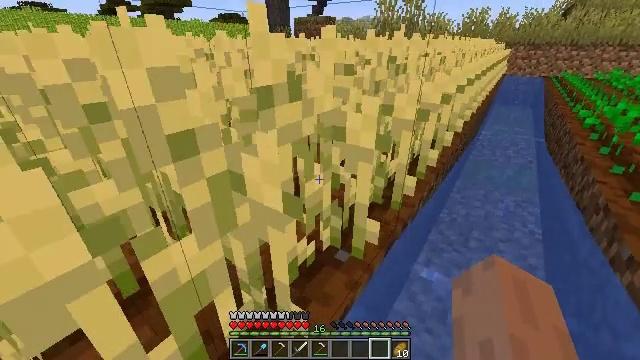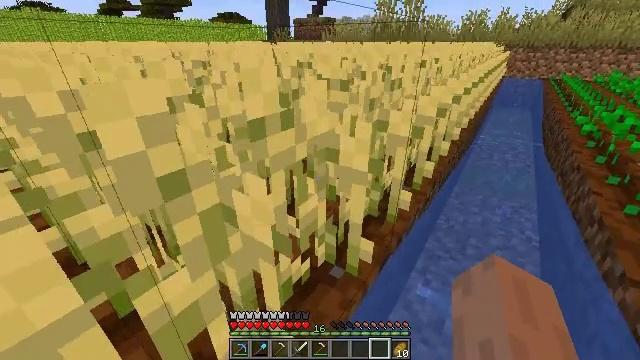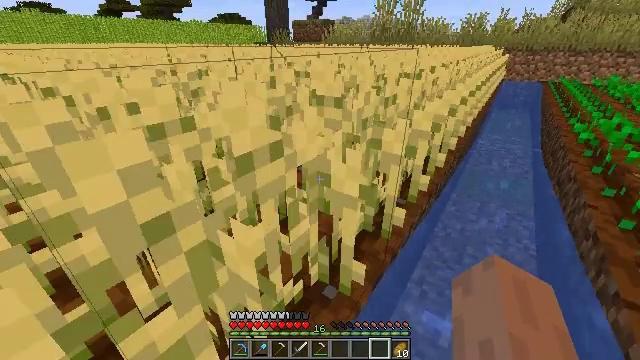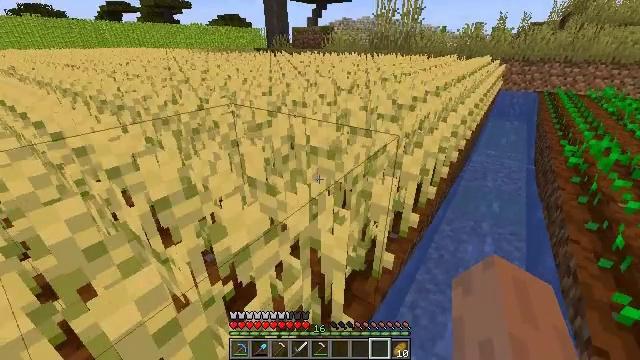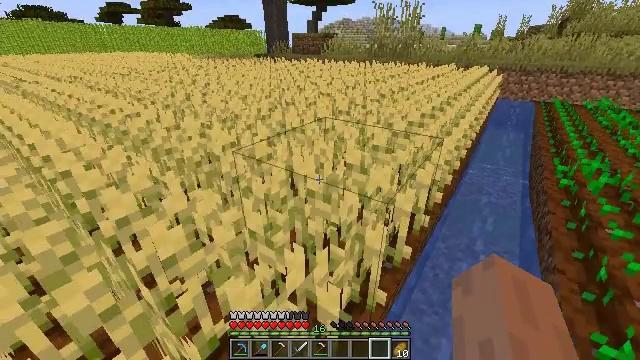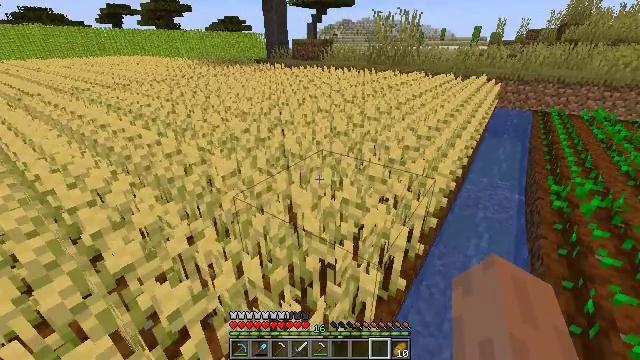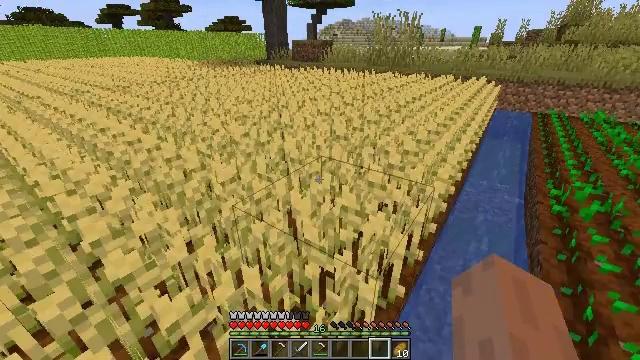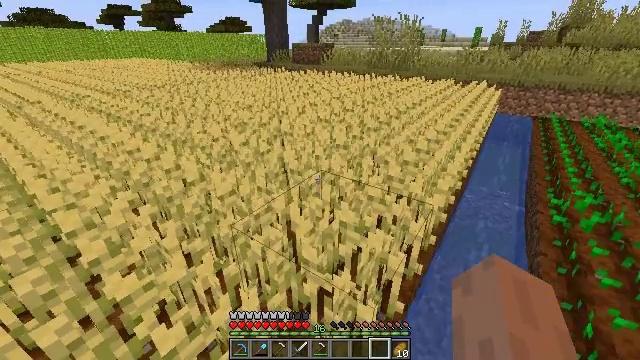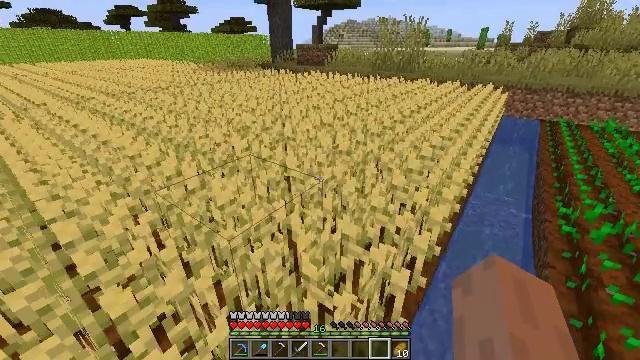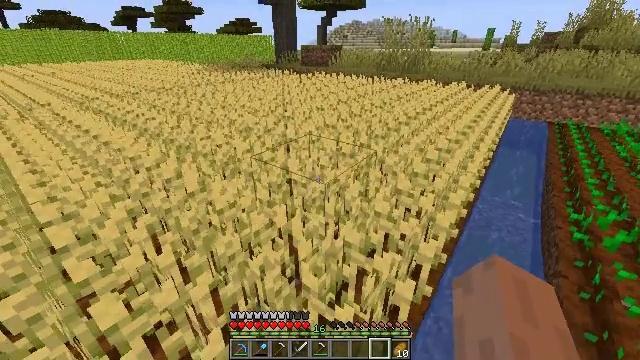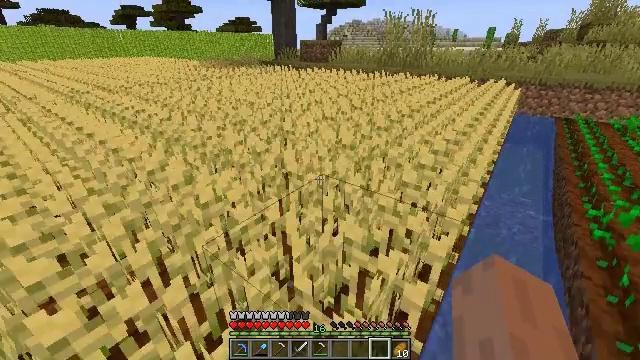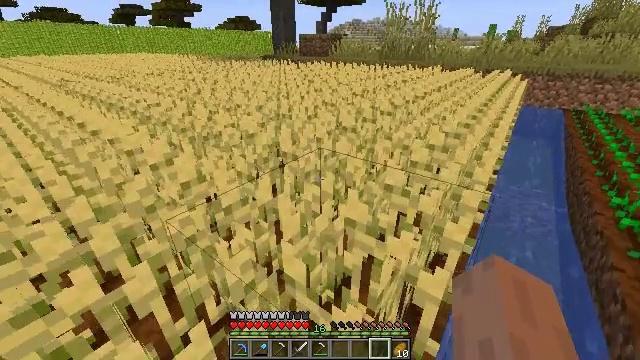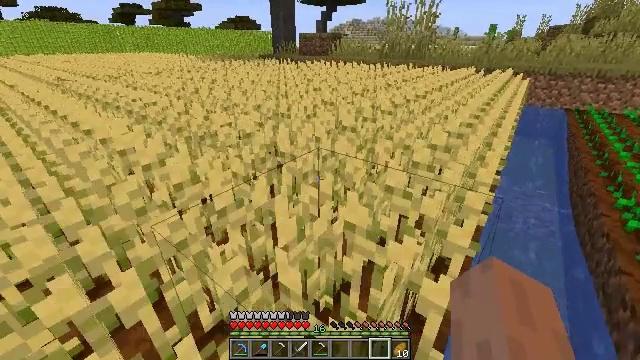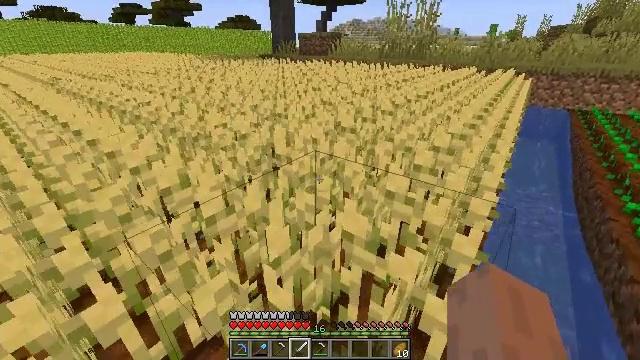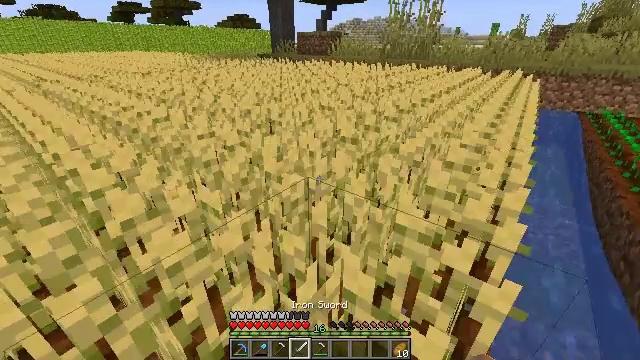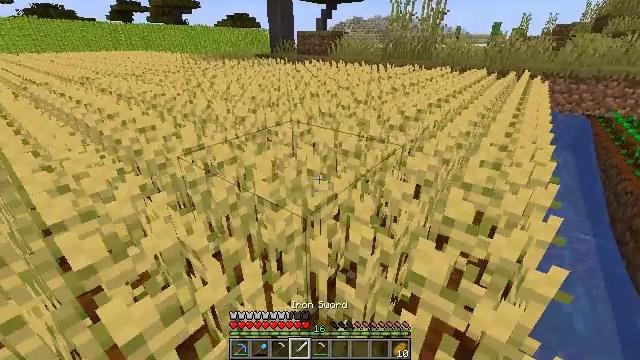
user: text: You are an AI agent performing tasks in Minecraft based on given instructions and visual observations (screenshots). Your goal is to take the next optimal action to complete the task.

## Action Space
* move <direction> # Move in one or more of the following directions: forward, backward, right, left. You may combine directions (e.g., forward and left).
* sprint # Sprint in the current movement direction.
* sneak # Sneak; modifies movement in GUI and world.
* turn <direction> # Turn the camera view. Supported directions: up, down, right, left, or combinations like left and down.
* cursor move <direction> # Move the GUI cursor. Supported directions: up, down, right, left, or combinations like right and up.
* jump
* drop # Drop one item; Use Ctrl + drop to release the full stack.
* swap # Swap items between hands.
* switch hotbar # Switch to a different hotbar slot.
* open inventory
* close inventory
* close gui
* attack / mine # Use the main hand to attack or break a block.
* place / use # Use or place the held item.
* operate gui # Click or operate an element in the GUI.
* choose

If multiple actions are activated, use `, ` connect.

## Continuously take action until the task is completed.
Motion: motion action
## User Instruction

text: Get wheat from the farmland.
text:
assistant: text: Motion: move forward
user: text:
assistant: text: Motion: move forward
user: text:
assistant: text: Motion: move forward
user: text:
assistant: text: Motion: move forward
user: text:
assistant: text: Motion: move forward
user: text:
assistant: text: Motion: move forward
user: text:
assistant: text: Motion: move forward
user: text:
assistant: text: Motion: move forward
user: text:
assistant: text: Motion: move forward
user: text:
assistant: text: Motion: move forward
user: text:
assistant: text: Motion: move forward
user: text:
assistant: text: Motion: move forward
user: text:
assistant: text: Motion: move forward, switch to hotbar 4
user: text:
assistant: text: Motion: move forward, switch to hotbar 4
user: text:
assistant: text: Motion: move forward, switch to hotbar 4
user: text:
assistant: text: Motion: move forward, switch to hotbar 4
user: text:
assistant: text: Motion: move forward
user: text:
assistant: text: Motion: move forward, turn right
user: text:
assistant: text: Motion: move forward, turn right
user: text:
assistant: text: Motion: move forward, turn right, switch to hotbar 5
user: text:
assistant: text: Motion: move forward, turn right, switch to hotbar 5
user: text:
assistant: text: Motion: move forward, switch to hotbar 5
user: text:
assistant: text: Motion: move forward, switch to hotbar 5
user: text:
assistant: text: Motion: move forward
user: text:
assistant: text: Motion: move forward
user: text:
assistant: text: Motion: move forward
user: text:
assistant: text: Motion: move forward
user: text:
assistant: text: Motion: move forward
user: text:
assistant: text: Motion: move forward
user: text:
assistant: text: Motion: move forward